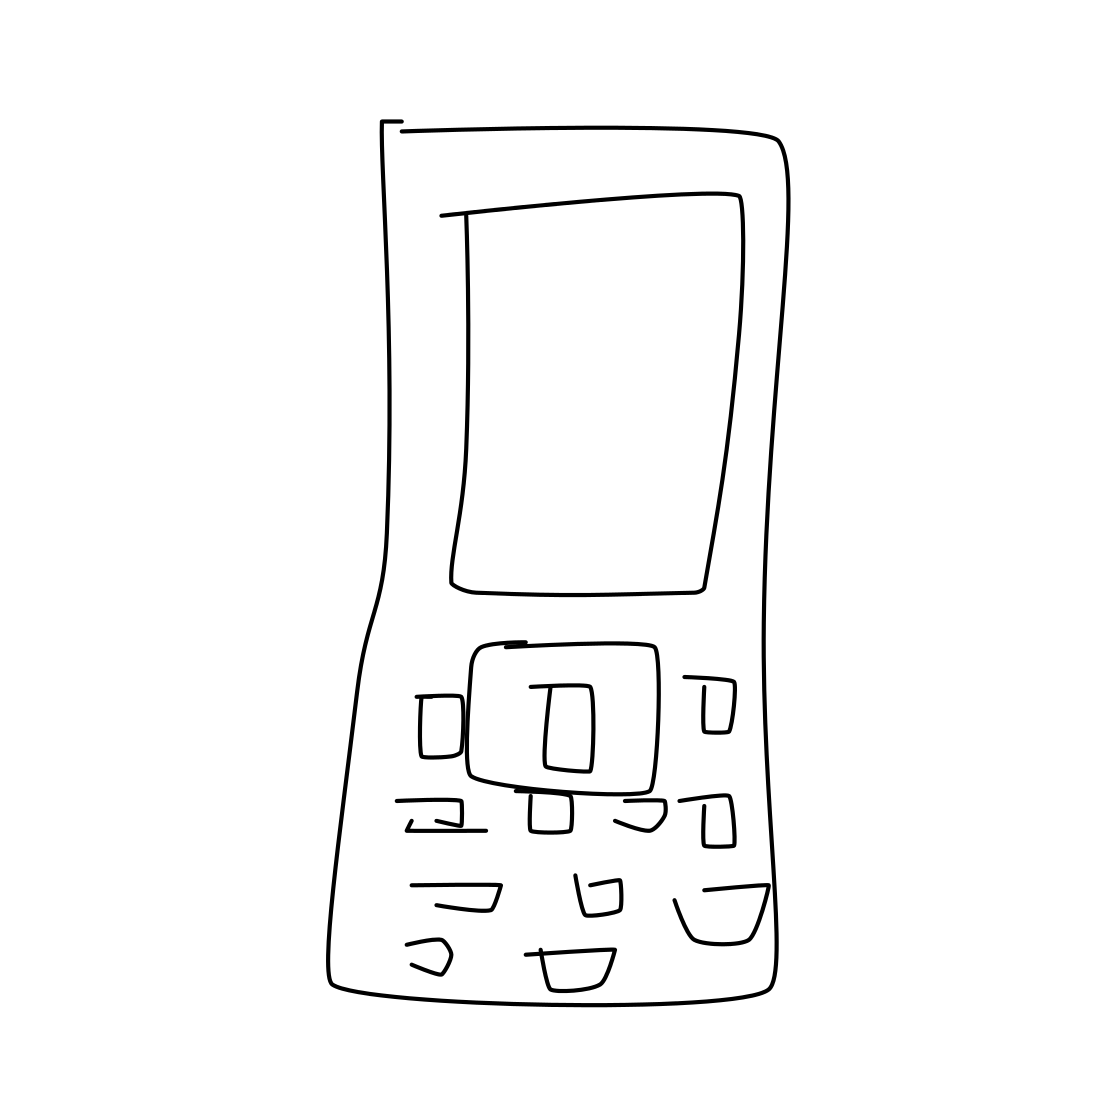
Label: cell phone